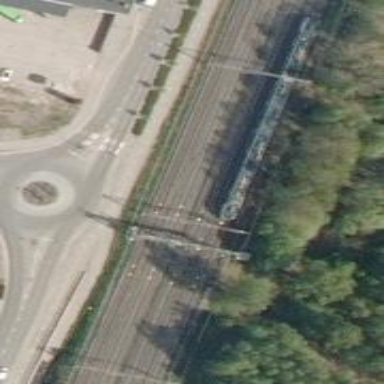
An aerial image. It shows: Railway track with continuous electrified contact lines.